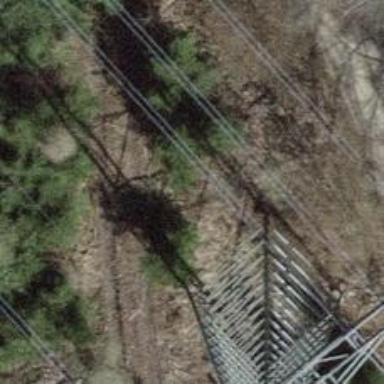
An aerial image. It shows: Towering power structure.